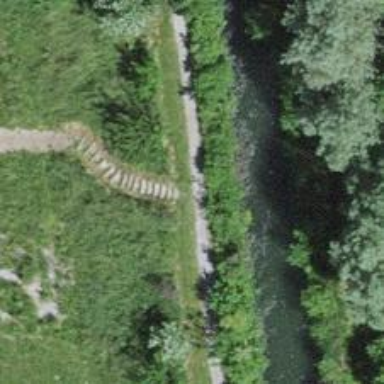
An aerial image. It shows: Footway along embankment with pebblestone surface.